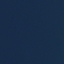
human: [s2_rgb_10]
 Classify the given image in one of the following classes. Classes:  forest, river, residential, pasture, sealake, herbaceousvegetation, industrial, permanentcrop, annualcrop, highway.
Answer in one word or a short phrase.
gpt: SeaLake